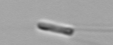
Label: Chaetoceros_subtilis